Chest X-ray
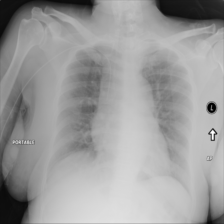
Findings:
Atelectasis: negative
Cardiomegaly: negative
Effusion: negative
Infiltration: negative
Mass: negative
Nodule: negative
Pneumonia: negative
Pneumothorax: negative
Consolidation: negative
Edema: negative
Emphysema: negative
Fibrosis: negative
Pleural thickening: negative
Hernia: negative